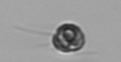
Label: flagellate